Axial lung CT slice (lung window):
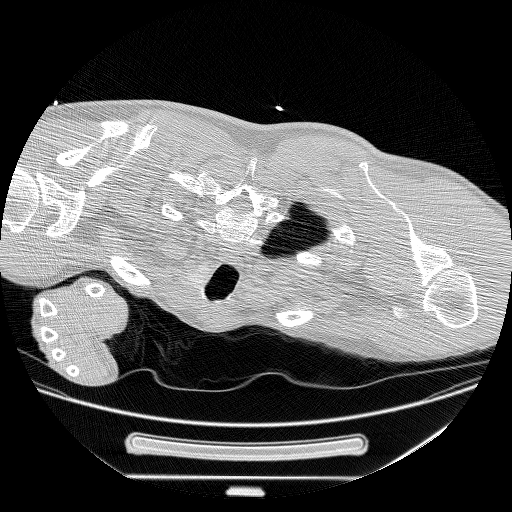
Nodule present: no